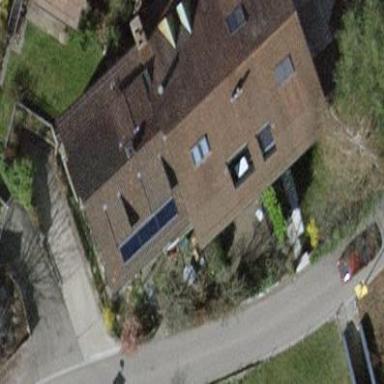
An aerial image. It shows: Pitched roof building.